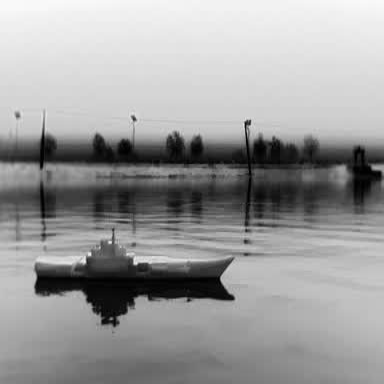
There is a warship in the infrared image.